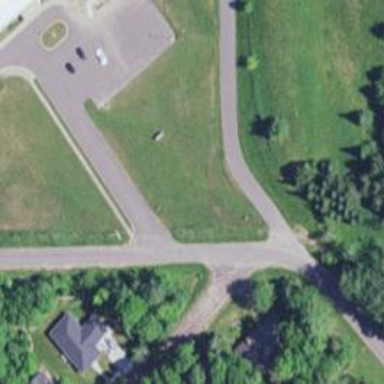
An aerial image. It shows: Road with stop sign.